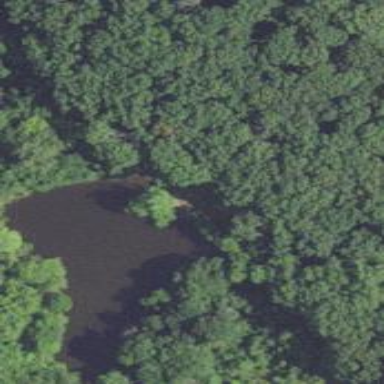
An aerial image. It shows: Peaceful pond surrounded by nature.